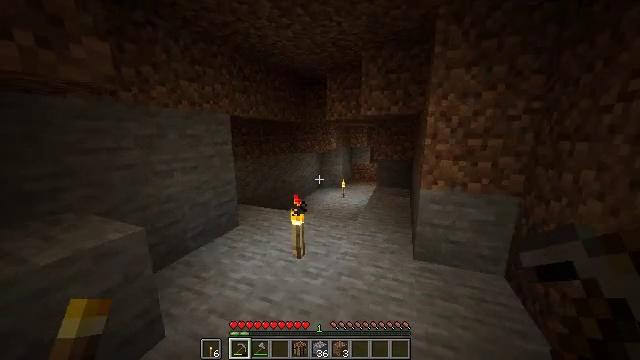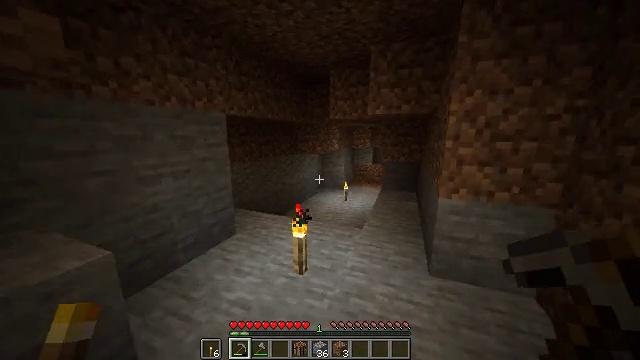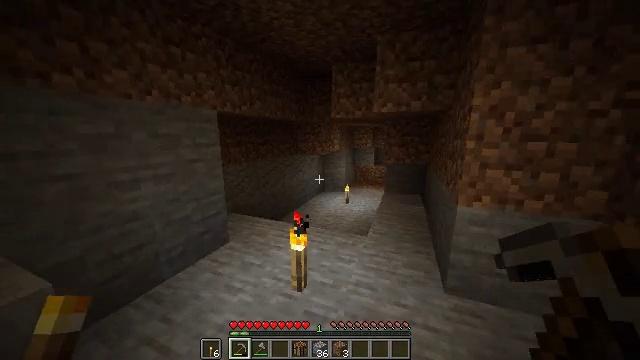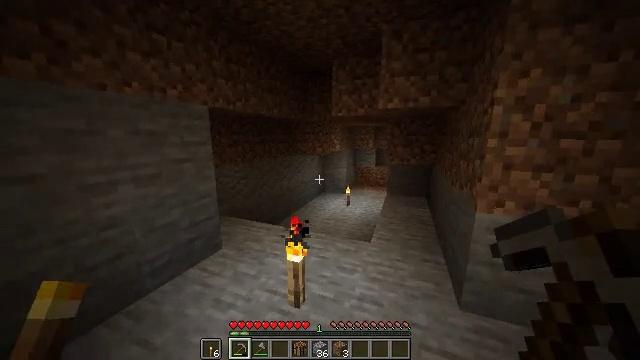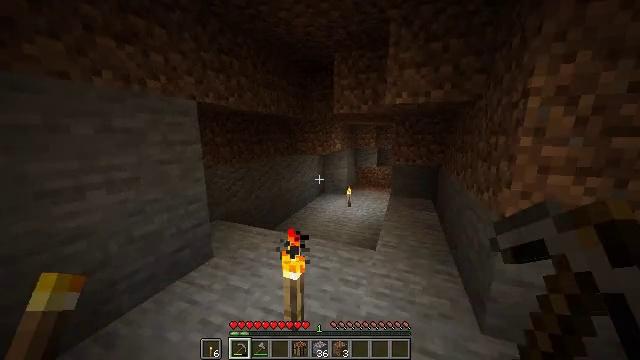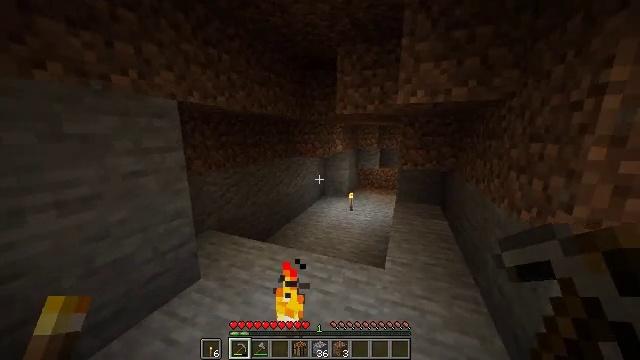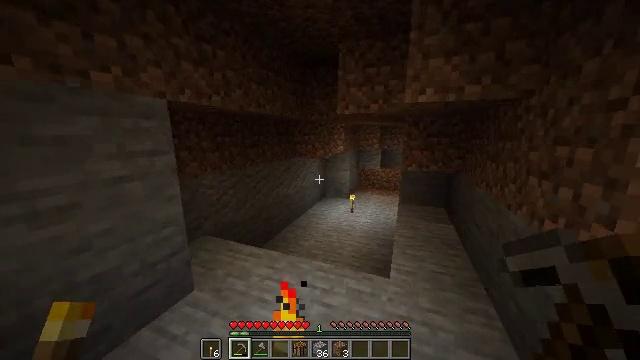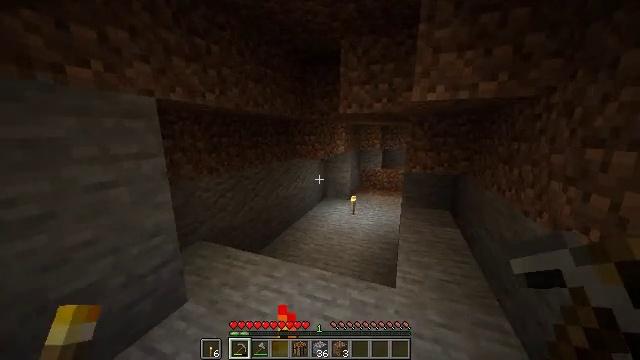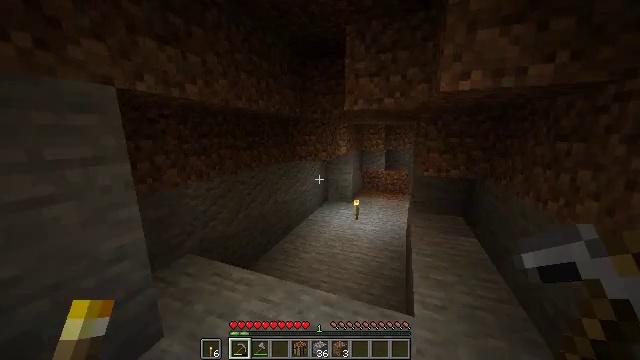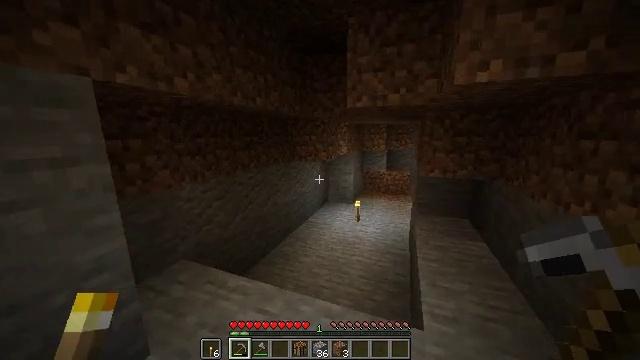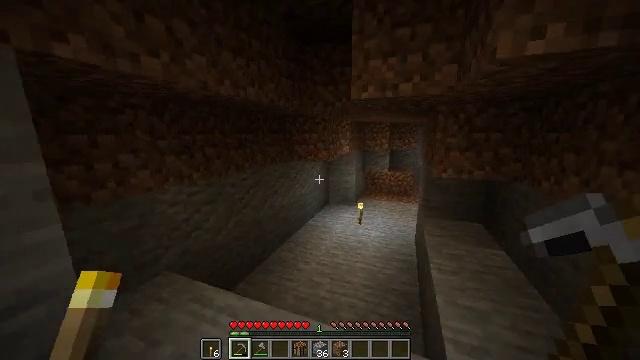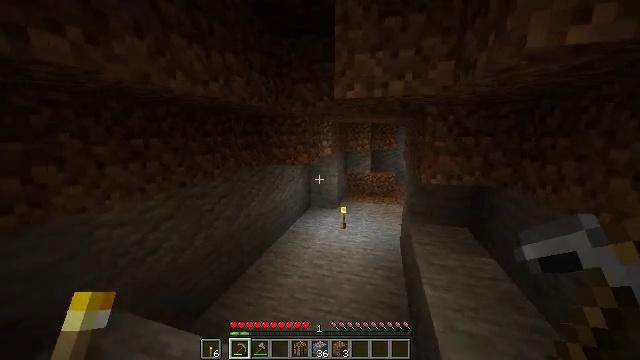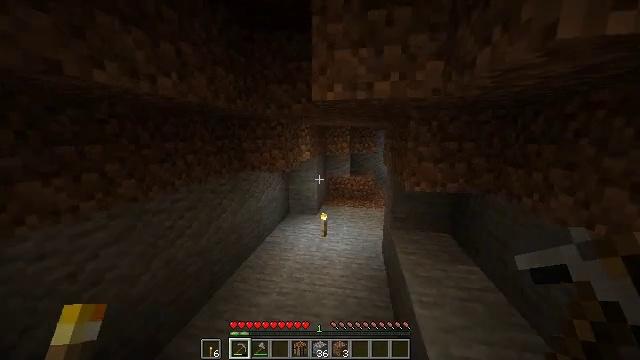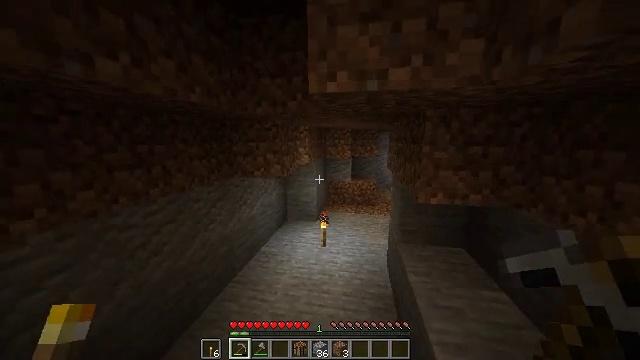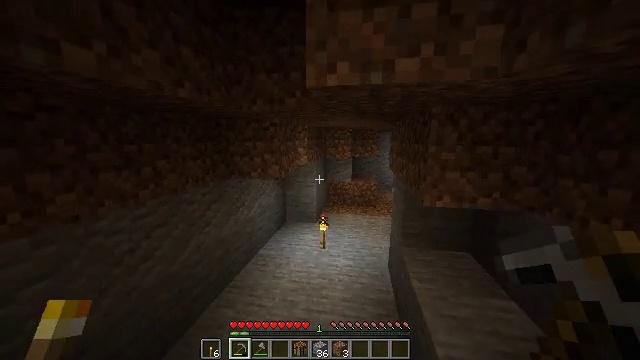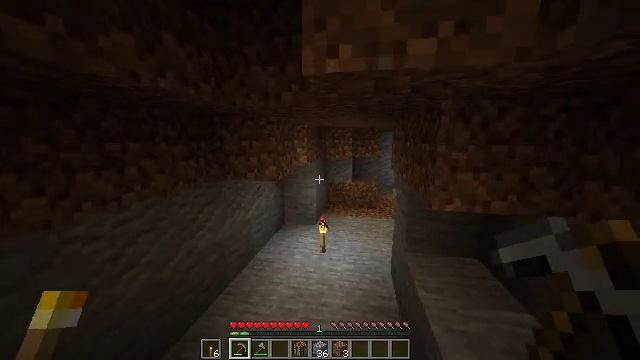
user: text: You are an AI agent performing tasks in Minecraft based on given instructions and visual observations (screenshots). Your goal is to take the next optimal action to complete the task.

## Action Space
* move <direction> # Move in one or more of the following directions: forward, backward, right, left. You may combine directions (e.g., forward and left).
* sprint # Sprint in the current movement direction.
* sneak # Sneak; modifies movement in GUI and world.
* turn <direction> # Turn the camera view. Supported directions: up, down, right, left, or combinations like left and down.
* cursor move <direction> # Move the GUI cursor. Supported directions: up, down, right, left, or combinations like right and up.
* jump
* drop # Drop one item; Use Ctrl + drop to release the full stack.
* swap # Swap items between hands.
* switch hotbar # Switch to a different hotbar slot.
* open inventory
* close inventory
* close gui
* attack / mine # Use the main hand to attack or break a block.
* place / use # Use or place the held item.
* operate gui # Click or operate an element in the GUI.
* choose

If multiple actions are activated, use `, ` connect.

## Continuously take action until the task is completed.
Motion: motion action
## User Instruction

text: Mine the torch on the wall.
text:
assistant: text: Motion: move forward, sprint
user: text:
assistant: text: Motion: move forward, sprint
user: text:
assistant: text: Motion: move forward, sprint
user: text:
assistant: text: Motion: move forward, sprint
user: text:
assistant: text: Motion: move forward, sprint
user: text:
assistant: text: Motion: move forward, sprint
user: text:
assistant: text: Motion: move forward, sprint
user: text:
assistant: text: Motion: move forward, sprint
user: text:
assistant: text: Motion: move forward, sprint
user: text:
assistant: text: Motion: move forward, sprint
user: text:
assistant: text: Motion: move forward, sprint, turn right
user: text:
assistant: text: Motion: move forward, sprint, turn right
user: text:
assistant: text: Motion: move forward, sprint
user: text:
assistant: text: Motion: move forward, sprint
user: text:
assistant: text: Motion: move forward, sprint
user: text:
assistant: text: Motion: move forward, sprint
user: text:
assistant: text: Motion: move forward and move left, sprint
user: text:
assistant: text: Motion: move forward and move left, sprint
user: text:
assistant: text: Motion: move forward and move left, sprint
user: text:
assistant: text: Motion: move forward and move left, sprint, turn right and up
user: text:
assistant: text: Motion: move forward and move left, sprint, turn right and up
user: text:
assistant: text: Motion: move forward and move left, sprint, turn right and up
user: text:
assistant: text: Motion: move forward, sprint, turn right
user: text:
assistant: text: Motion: move forward, sprint
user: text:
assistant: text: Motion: move forward, sprint
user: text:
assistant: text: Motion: move forward, sprint, turn right
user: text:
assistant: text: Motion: move forward and move left, sprint, turn right
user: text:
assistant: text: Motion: move forward and move left, sprint, turn right and up
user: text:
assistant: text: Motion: move forward and move left, sprint, turn right
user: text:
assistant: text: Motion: move forward and move left, sprint, turn right